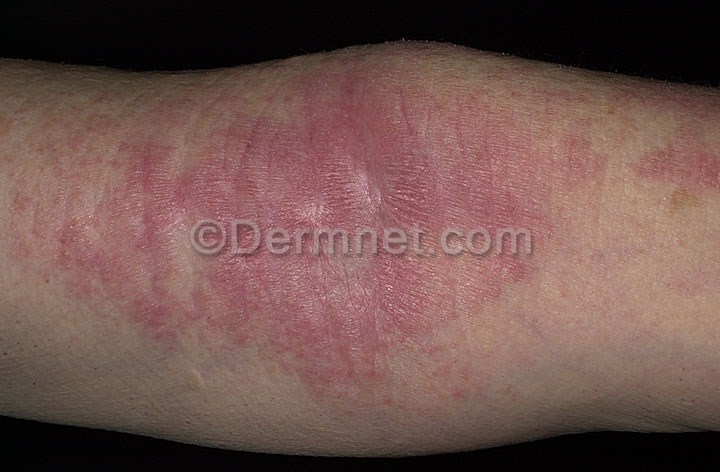
Disease: Atopic Dermatitis Photos